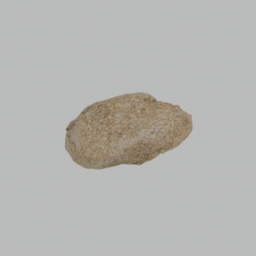
Label: nature